Question: Picture as below:

I want to build a software to combine the hosts alert from the same group,i used to develop some batch processing function in PHP to call the zabbix API.So i want to implement that way.
<URL>
. It seems what i looking for,but on zabbix 2.x,how to get the last 20 issues,it does not have the method "problem.get".
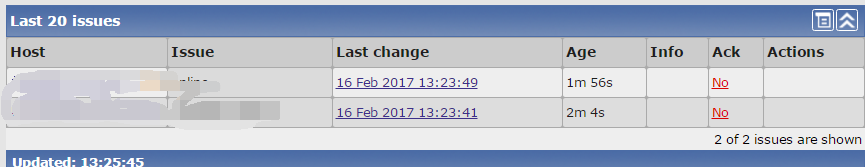
Answer: You linked to the 3.2 documentation, which refactored the event an trigger screens into a problem screen (with the necessary API changes).
You want to use the <URL> method:
'''
{
...
"method": "trigger.get",
"params": {
"filter": {"value": "1"},
"sortfield": "lastchange"
"limit": 20
}
}
'''
This is the basic, you would need to select the proper fields and select* properties to get the rest of the data.